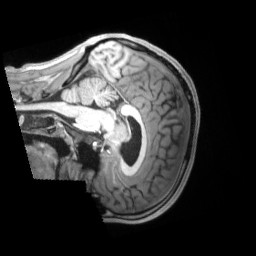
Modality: T1w
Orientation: sagittal
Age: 23
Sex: male
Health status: ill
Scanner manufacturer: siemens
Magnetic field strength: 3 T
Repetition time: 2.2 s
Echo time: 0.00157 s